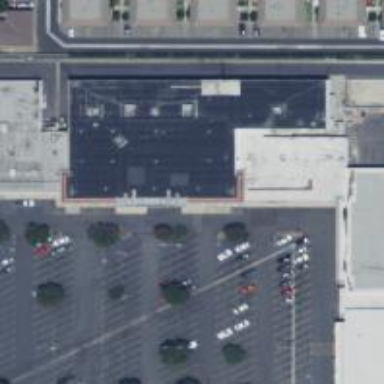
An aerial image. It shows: Department store building.